Field crop: tomato
Growth stage: 1
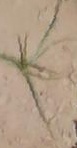
Species: cyperus